Interaction volume radius: 5 \u00c5
Interaction volume height: 15 \u00c5
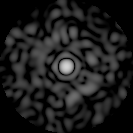
Disorder parameter: 0.8086